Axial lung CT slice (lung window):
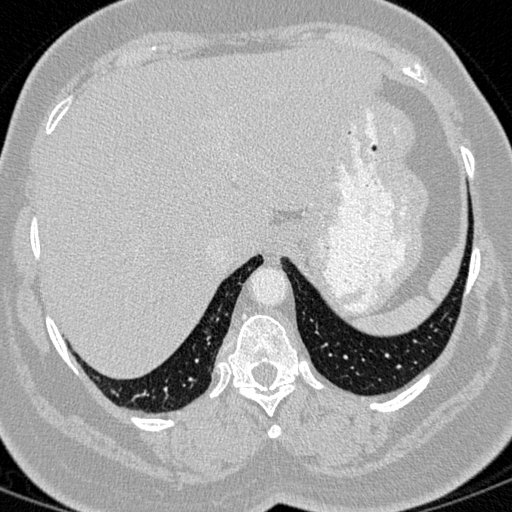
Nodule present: no